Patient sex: F
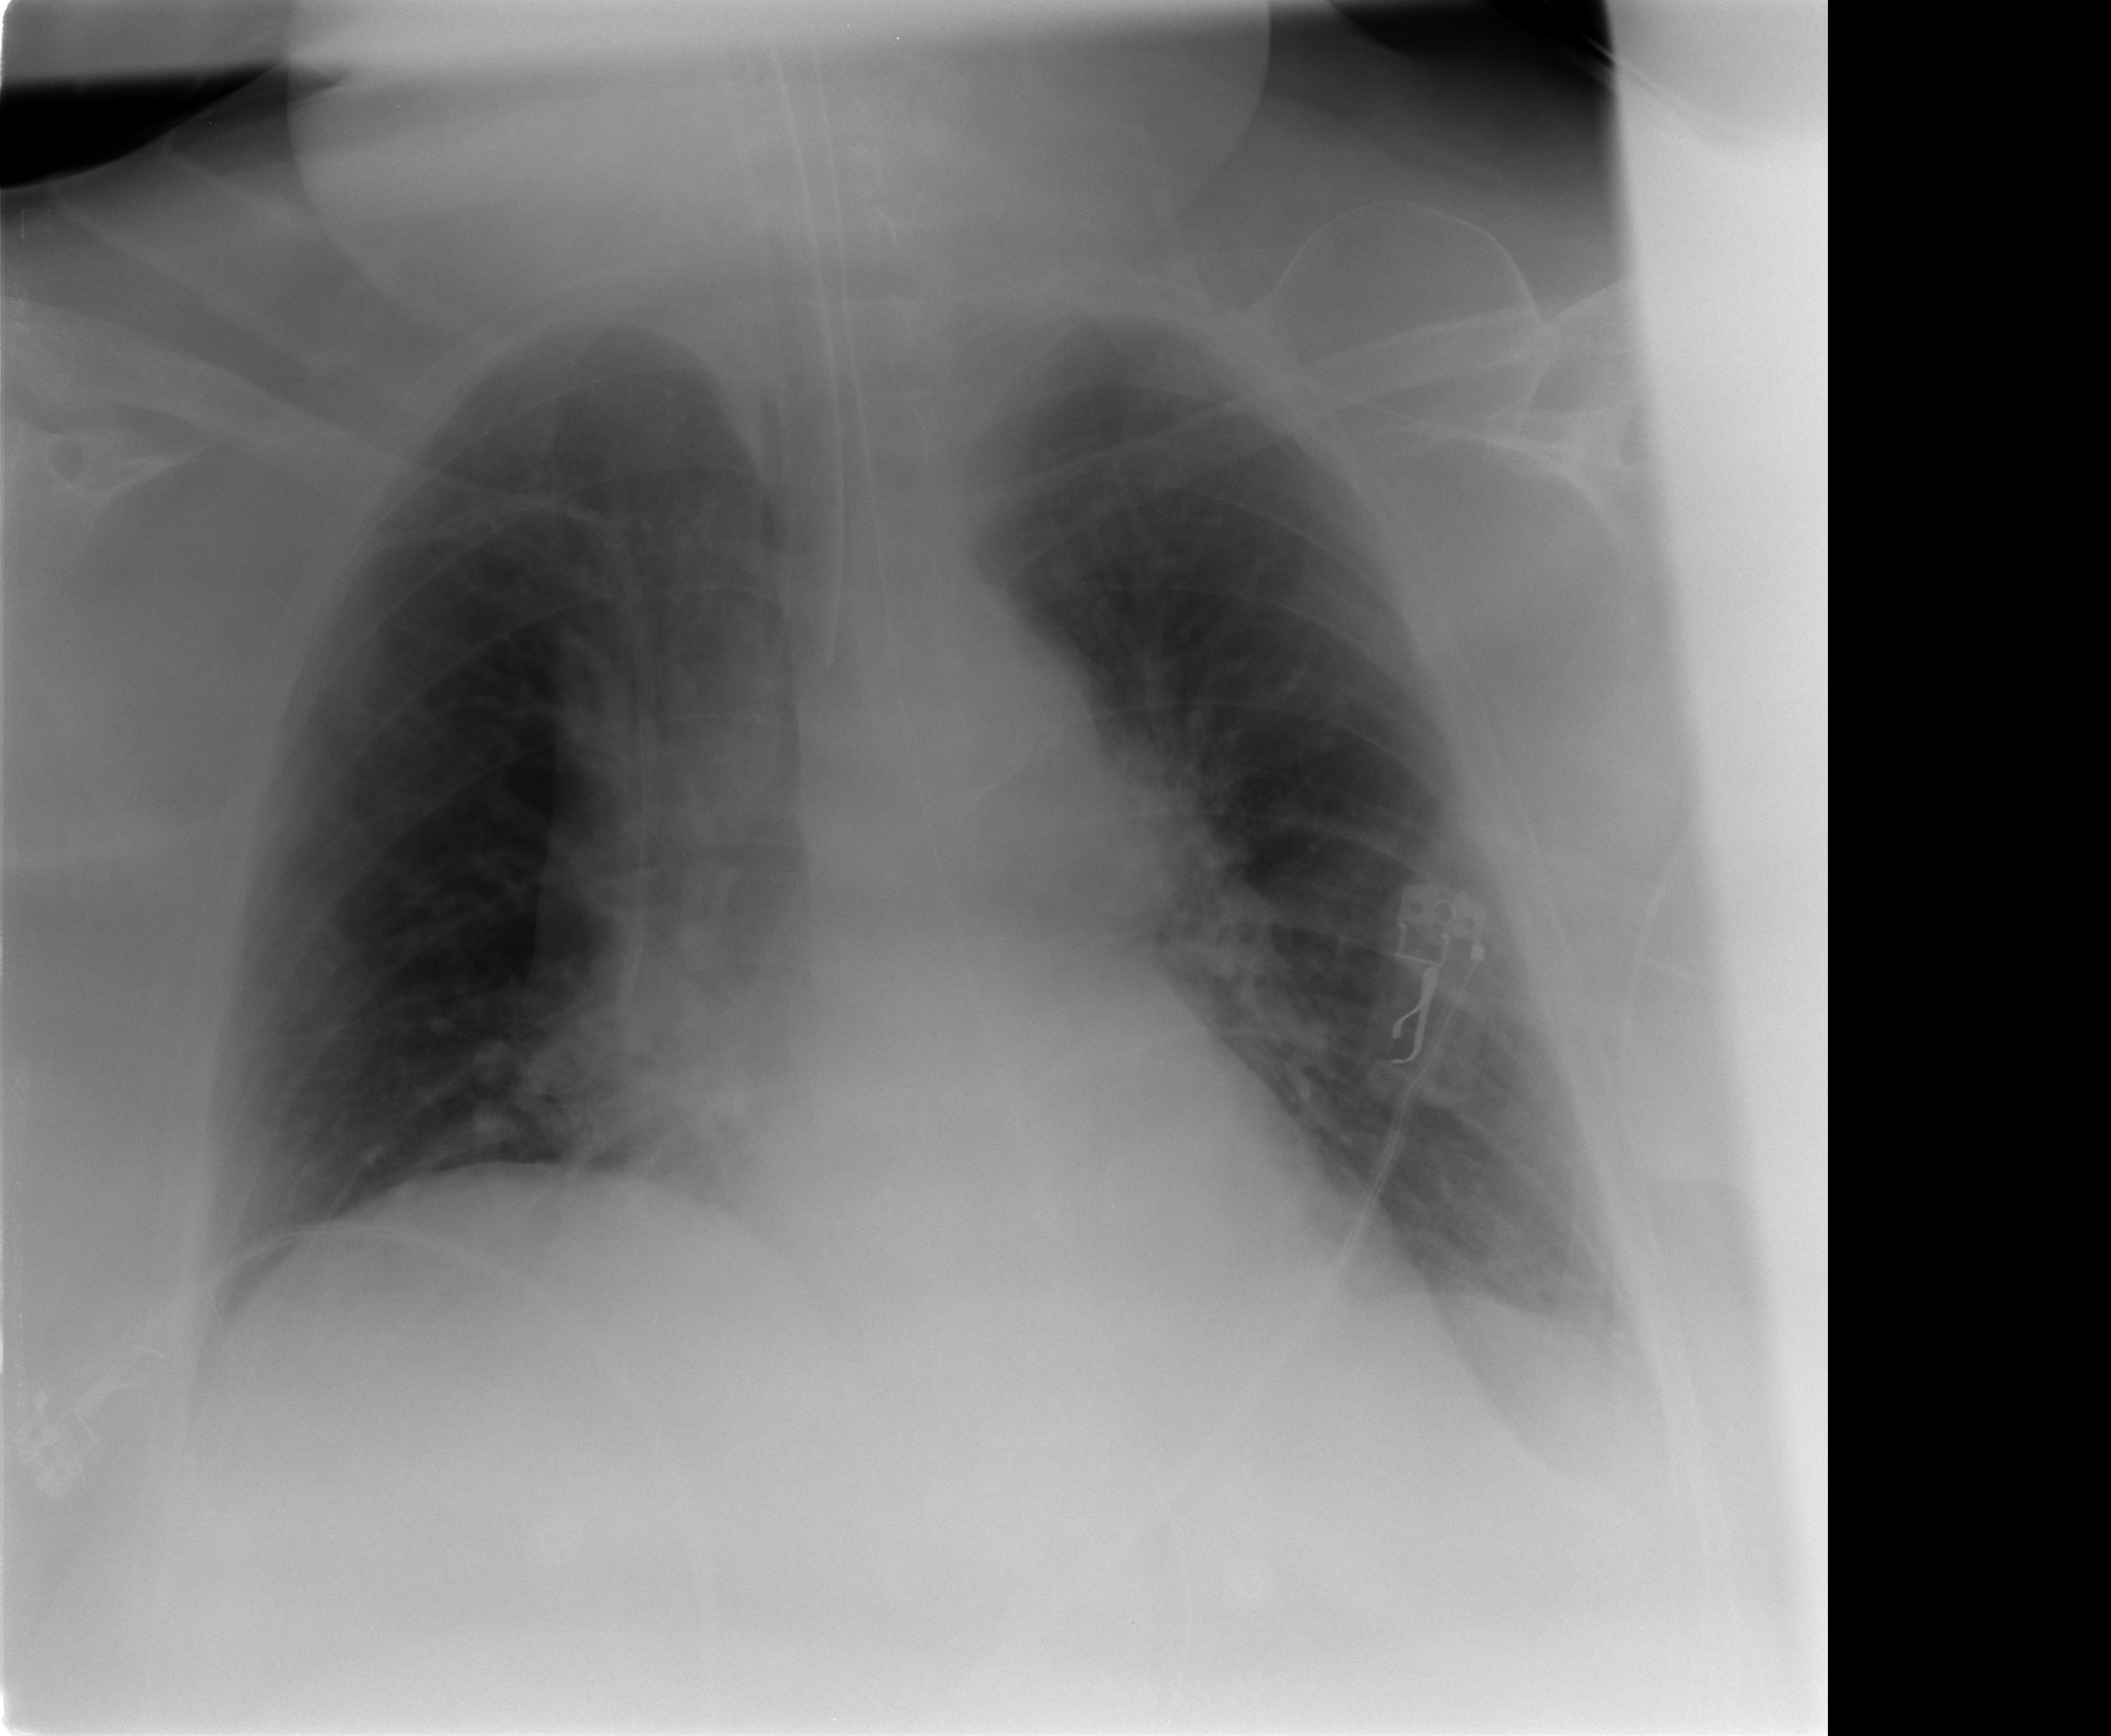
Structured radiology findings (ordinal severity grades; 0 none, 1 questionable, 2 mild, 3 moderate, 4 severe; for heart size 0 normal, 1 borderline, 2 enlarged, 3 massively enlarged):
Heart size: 2
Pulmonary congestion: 1
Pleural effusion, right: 0
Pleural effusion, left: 0
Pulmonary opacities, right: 0
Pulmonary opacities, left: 0
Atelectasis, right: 0
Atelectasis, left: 1